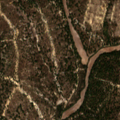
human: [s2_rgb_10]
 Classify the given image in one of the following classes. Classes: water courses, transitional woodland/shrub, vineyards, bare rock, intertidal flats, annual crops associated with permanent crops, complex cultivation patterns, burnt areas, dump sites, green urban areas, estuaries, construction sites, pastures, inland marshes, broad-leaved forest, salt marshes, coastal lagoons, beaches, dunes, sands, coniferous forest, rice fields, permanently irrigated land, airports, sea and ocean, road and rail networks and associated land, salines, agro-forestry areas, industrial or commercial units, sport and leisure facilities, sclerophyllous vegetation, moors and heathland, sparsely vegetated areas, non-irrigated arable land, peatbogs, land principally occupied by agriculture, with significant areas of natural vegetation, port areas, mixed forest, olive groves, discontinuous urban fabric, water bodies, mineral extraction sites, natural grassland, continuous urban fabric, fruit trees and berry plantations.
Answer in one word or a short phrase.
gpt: mixed forest